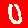
Digit: 0